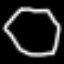
Label: octagon